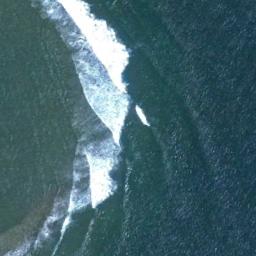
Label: beach